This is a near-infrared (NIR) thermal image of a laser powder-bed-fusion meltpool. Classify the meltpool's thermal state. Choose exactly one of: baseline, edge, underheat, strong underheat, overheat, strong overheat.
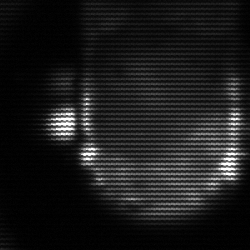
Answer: baseline